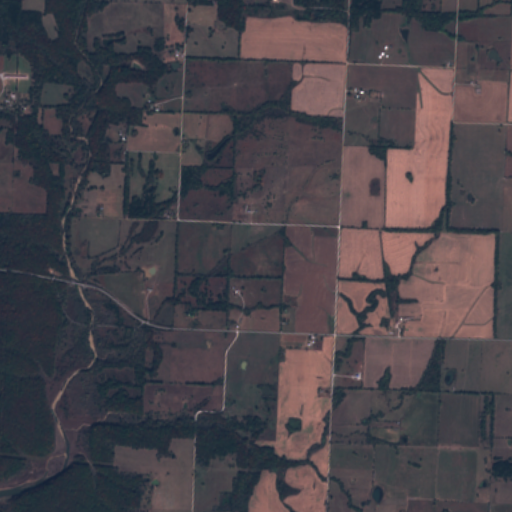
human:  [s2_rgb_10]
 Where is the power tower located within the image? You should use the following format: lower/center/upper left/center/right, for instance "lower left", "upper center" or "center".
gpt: The power tower is located in the lower of the image.
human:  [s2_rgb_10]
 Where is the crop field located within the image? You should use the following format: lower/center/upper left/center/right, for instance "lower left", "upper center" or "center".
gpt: There is no crop field in the image.